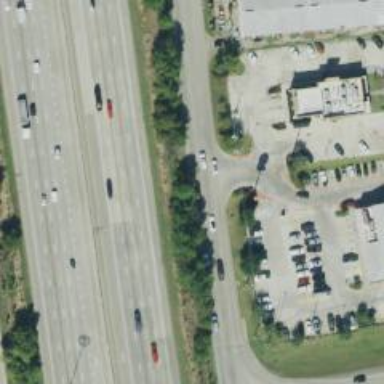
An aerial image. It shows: Secondary road with frontage road.